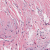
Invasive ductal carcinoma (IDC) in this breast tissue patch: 0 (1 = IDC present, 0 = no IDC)